Field crop: maize
Growth stage: 2
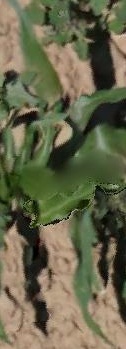
Species: maize